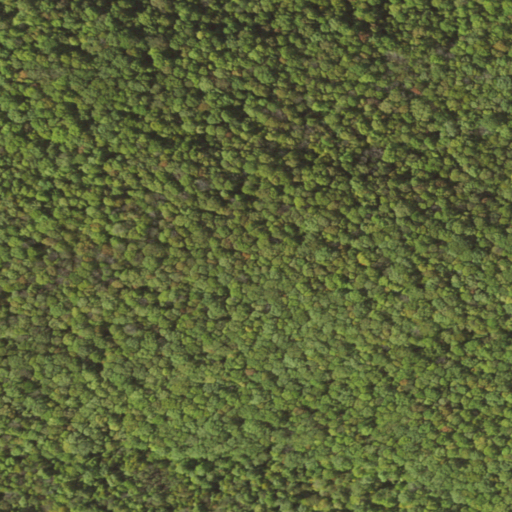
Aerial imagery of mountain in Pennsylvania named Glade Mountain containing only deciduous forest